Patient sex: M
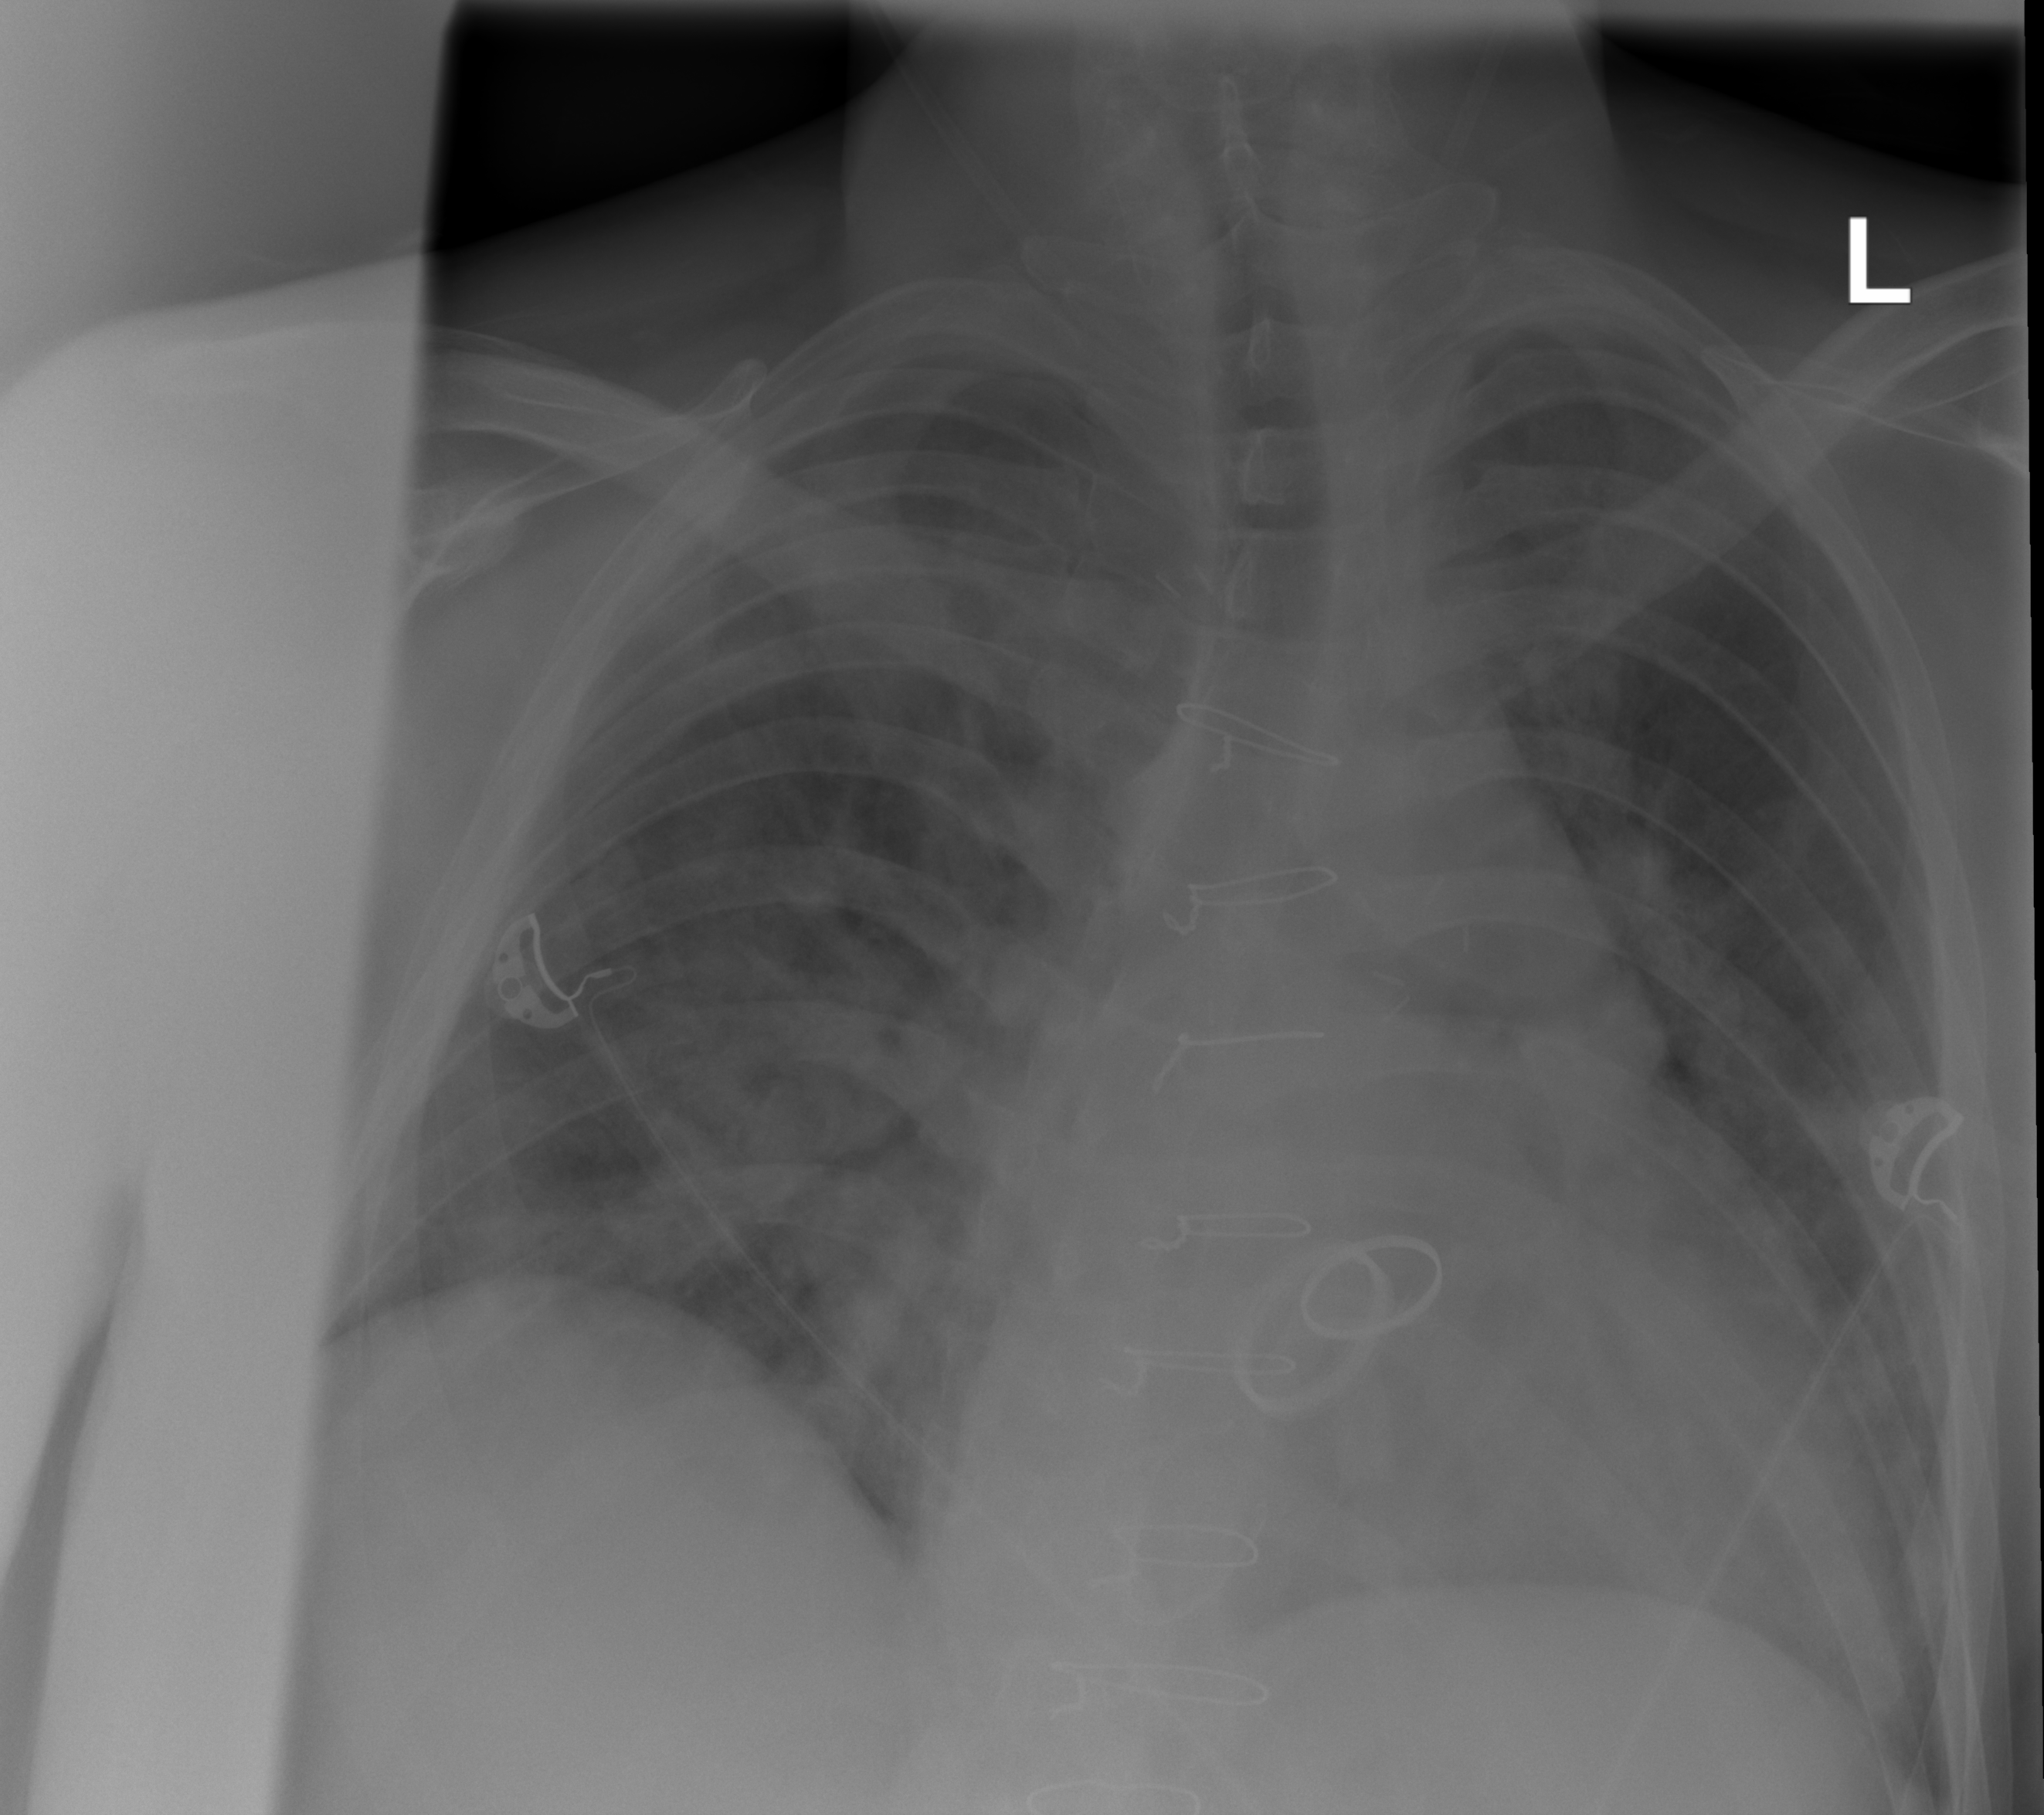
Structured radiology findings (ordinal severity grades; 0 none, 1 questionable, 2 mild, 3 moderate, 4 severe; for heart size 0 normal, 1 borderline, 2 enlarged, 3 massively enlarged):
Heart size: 2
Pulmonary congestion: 3
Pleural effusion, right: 0
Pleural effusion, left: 0
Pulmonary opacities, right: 3
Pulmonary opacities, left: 3
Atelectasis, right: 2
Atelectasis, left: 2